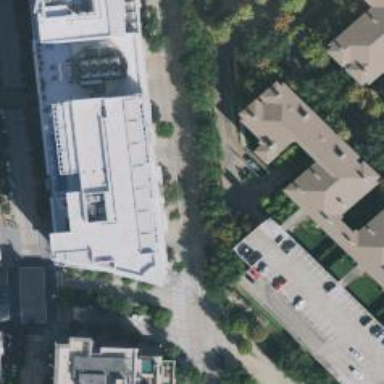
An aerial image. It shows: Secondary road with separate sidewalks.